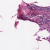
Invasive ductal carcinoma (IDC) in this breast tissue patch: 1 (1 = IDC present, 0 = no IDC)